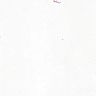
Metastatic tissue present: no